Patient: sex M, age 68
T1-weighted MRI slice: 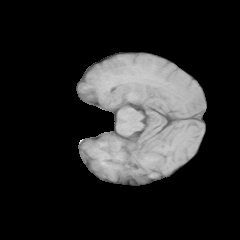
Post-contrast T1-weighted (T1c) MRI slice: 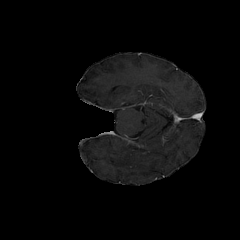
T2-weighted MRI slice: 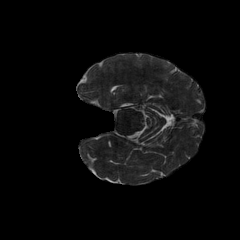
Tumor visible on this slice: no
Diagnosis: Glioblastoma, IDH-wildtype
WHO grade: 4